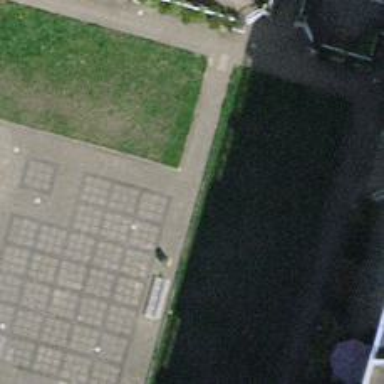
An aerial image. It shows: Footway surfaced with paving stones.